Question: I have an ExtJS window that contains 'checkboxgroup's in it and a button to get the selected values.

I have two isseus with it. This is the code:
'''
Ext.create('widget.window',
{
title : 'Select which scenario to run',
draggable: true,
modal: true,
header :
{
titlePosition : 2,
titleAlign : 'center'
},
closable : true,
closeAction : 'hide',
width : 400,
height : 350,
x : contentPanel.getX() + 50,
y : contentPanel.getY() + 50,
layout: {
type: 'hbox',
align: 'stretch'
},
items:
[
{
xtype: 'panel',
title: 'If success',
itemId : 'success',
autoScroll:true,
flex: 1,
items:
[{
xtype: 'checkboxgroup',
columns: 1,
vertical:true,
items:
[
{ boxLabel: 'Item 1', name: 'rb', inputValue: '1' },
{ boxLabel: 'Item 2', name: 'rb', inputValue: '2' },
{ boxLabel: 'Item 3', name: 'rb', inputValue: '3' },
{ boxLabel: 'Item 4', name: 'rb', inputValue: '4' },
{ boxLabel: 'Item 2', name: 'rb', inputValue: '2' },
{ boxLabel: 'Item 3', name: 'rb', inputValue: '3' },
{ boxLabel: 'Item 4', name: 'rb', inputValue: '4' },
{ boxLabel: 'Item 5', name: 'rb', inputValue: '5' },
{ boxLabel: 'Item 6', name: 'rb', inputValue: '6' }
]
}]
},
{
xtype: 'panel',
title: 'If failure',
id: 'failure',
autoScroll:true,
flex: 1,
items:
[{
xtype: 'checkboxgroup',
columns: 1,
vertical:true,
items:
[
{ boxLabel: 'Item 1', name: 'rb', inputValue: '1' },
{ boxLabel: 'Item 2', name: 'rb', inputValue: '2' },
{ boxLabel: 'Item 3', name: 'rb', inputValue: '3' },
{ boxLabel: 'Item 4', name: 'rb', inputValue: '4' },
{ boxLabel: 'Item 2', name: 'rb', inputValue: '2' },
{ boxLabel: 'Item 3', name: 'rb', inputValue: '3' },
{ boxLabel: 'Item 4', name: 'rb', inputValue: '4' },
{ boxLabel: 'Item 5', name: 'rb', inputValue: '5' },
{ boxLabel: 'Item 6', name: 'rb', inputValue: '6' }
]
}]
}
],
buttons:
[{
text : 'Save',
itemId : 'if_save',
icon : '../images/save.png',
ui : 'default',
handler : function()
{
var cb_f = Ext.getCmp('failure').getValue()
alert(JSON.stringify(cb_f));
}
}]
}).show();
'''
In button handler I want to get the selected items from checkboxes.
I have tried 'this.getComponent('success').getValue()', 'Ext.getCmp('failure').getValue()', but firebug keeps saying that they are undefined.
So,
Thanks
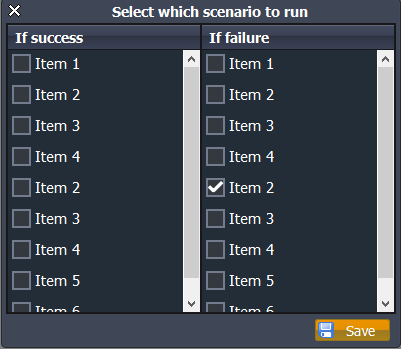
Answer: this should work:
'''
listeners:
{
change: function(field, newValue, oldValue, eOpts)
{
console.log(newValue.rb);
}
}
'''